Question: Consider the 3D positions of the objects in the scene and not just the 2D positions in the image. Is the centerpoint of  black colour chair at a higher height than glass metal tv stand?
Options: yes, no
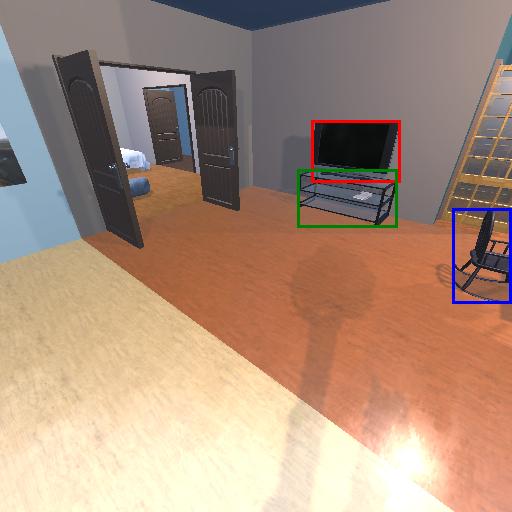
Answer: yes